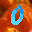
Label: 0